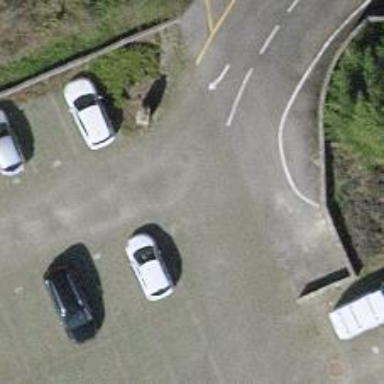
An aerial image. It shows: Parking aisle with grass paver surface.